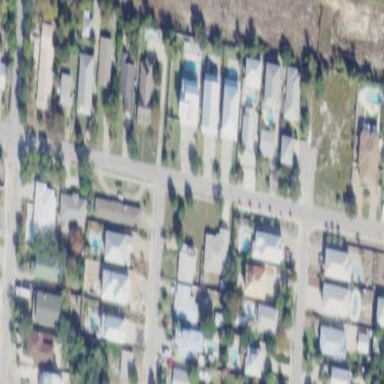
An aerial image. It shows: Residential area consisting of single-family homes.